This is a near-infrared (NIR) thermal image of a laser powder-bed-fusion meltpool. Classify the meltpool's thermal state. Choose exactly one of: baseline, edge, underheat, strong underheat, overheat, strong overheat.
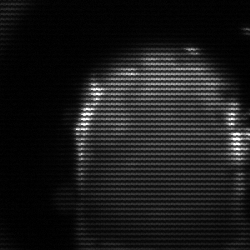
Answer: baseline